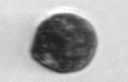
Label: Scrippsiella